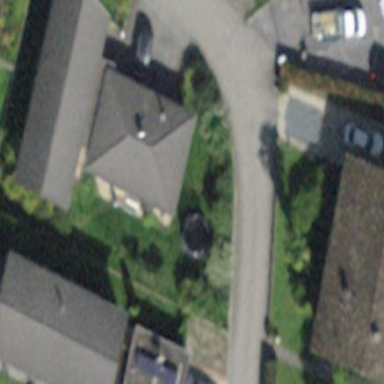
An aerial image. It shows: Detached building.